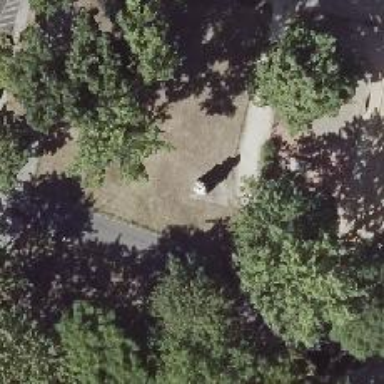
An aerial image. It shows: Historical memorial featuring statue.